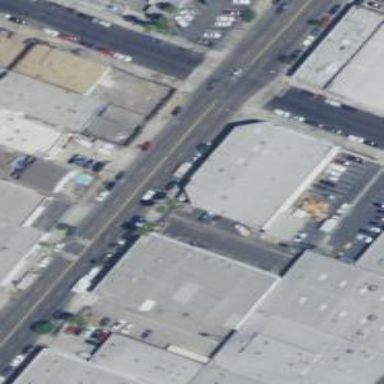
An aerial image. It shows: Warehouse.